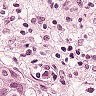
Metastatic tissue present: yes